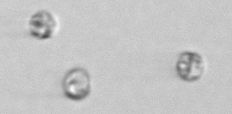
Label: Thalassiosira_sp_aff_mala